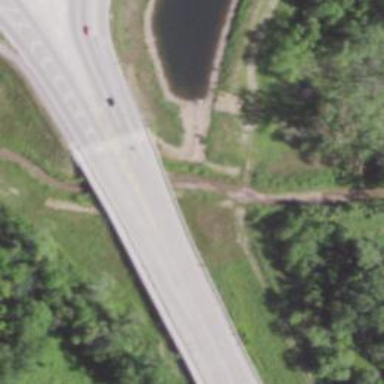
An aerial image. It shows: Primary link highway that goes over bridge.